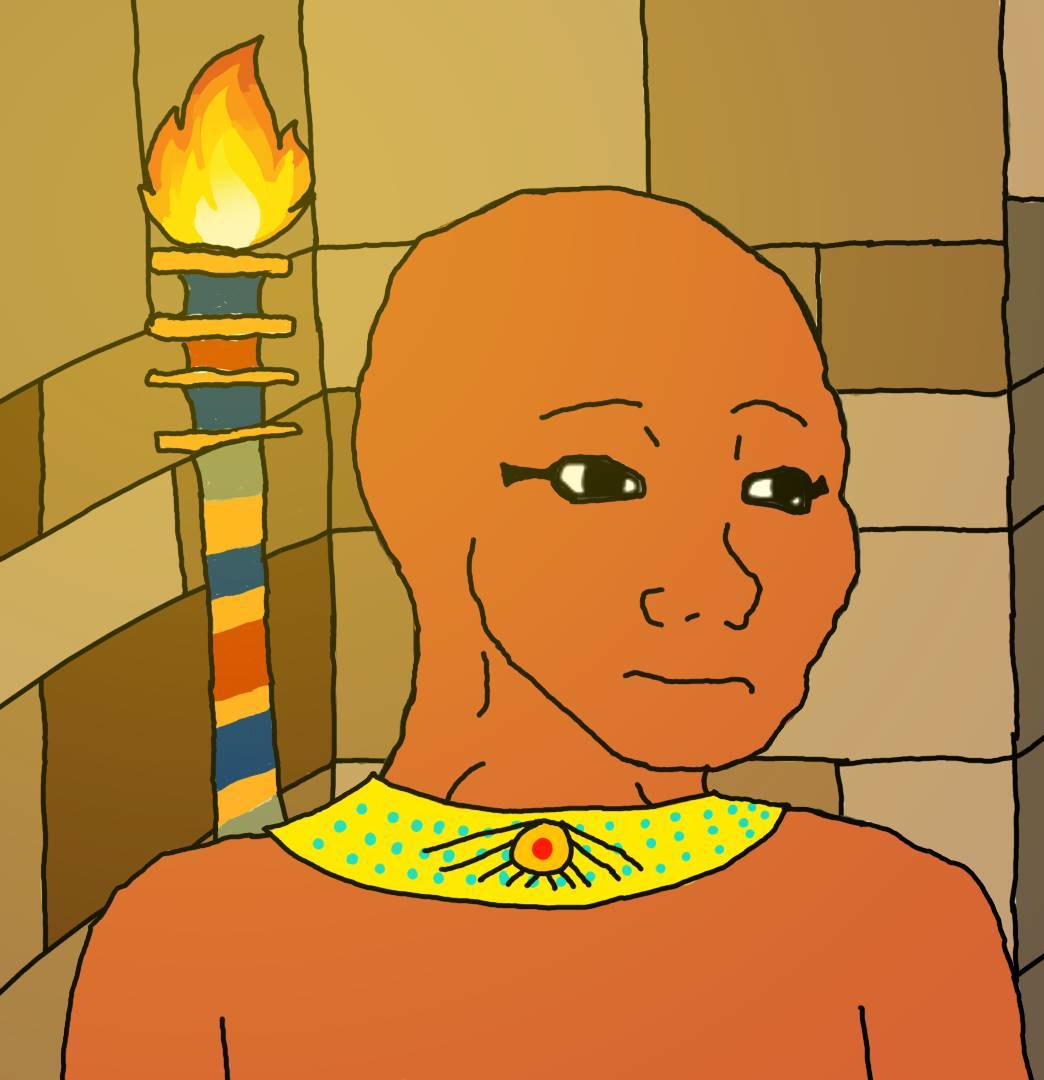
Label: 5_Wojak_with_Background